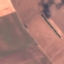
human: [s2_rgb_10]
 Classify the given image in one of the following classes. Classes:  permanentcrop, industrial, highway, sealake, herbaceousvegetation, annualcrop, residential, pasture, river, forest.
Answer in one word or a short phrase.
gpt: AnnualCrop